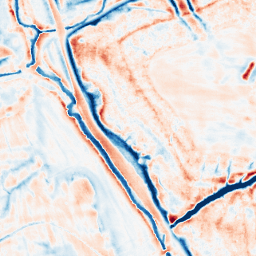
Category: edge_preserving
Decomposition family: bilateral
Decomposition parameters: d: 21
sigma_color: 25
sigma_space: 50
Upsampling method: sinc_blackman
Upsampling parameters: scale: 8
kernel_size: 16
Upsampling scale: 8